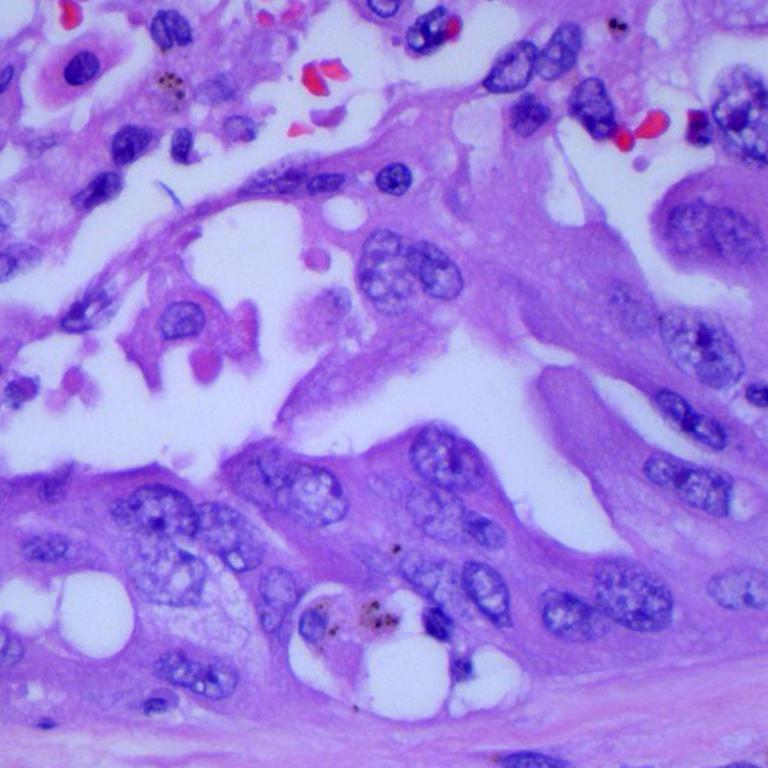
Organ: lung
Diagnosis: adenocarcinomas